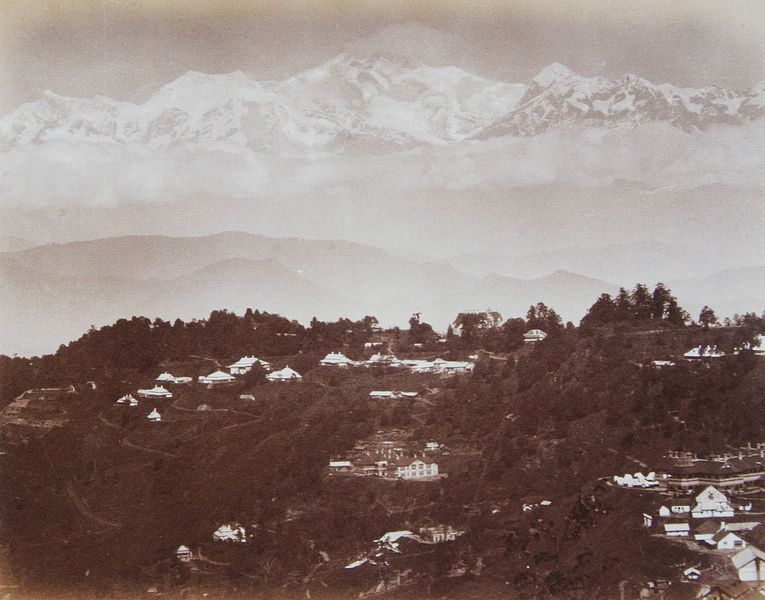
Titel: View from the Hotel 'The Woodlands', Darjeeling, (Blick auf den Himalaya)
Künstler: Studio Samuel Bourne
Standort: München
Institution: Sammlung Dietmar Siegert
Schlagwörter: blätter, dunkel, himmel, laub, weiß, bäume, landschaft, hell, schwarz, blick, schloss, schnee, ferne, häuser, natur, weite, wege, wald, anhöhe, ansicht, ort, berge, gebirge, gipfel, dorf, dächer, nebel, winter, sepia, hotel, foto, fotografie, photographie, alpen, schwarzweiß, photo, fotographie, villen, gebirgsdorf, ville, schwrazweiß